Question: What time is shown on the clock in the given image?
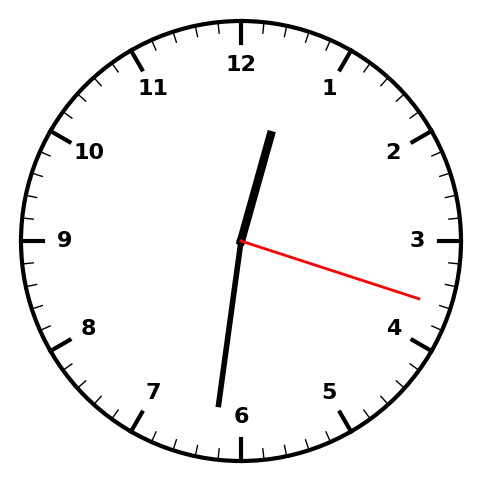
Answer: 12:31:18